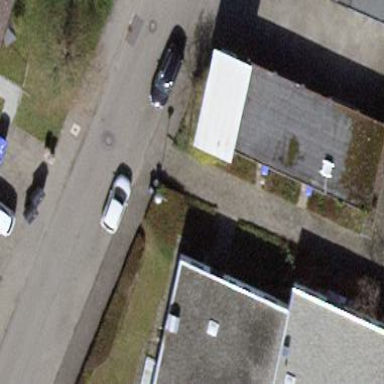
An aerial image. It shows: Group of garages.